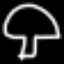
Label: mushroom